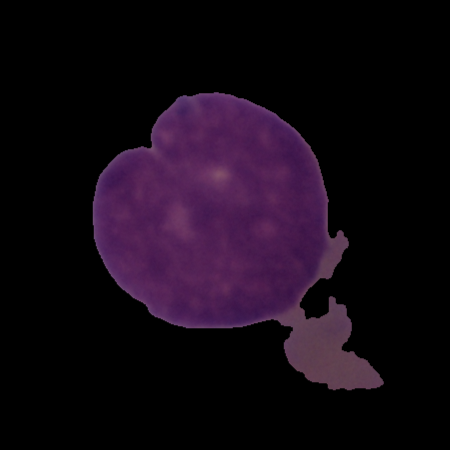
Label: cancer